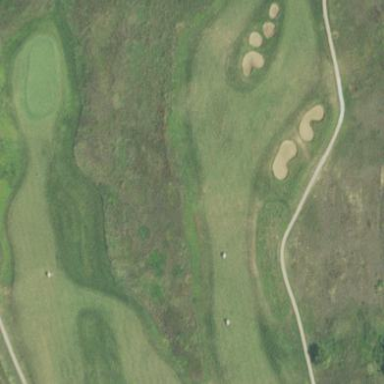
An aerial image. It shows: Lush grass fairway on golf course.